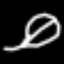
Label: leaf